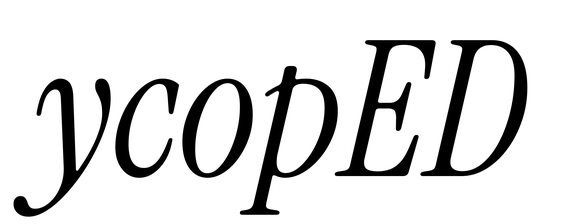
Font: InstrumentSerif-Italic